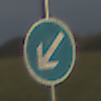
Verkehrszeichen: VorgeschriebeneVorbeifahrtLinks
Umgebung: Outdoor, Nature
Tageszeit: SunriseSunset
Wetter: PartlyCloudy
Licht: Natural
Jahreszeit: NotSpecified
Kontrast: MediumContrast